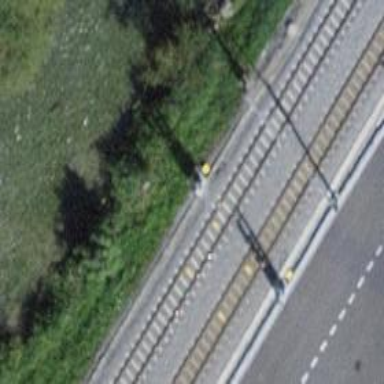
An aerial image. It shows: Railway signal.